Interaction volume radius: 5 \u00c5
Interaction volume height: 10 \u00c5
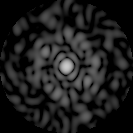
Disorder parameter: 0.7962